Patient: sex M, age 78
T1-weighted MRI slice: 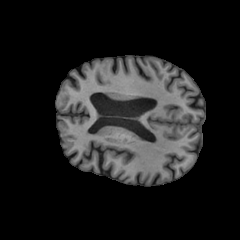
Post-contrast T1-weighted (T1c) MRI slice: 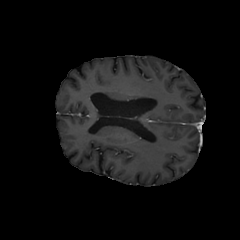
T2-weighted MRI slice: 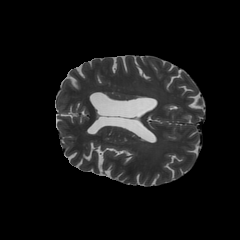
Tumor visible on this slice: no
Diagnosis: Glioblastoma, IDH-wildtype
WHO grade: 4